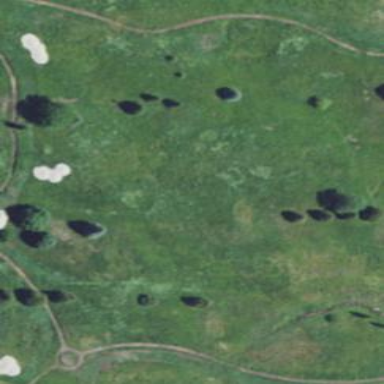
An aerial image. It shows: Grassy area designated as golf fairway.